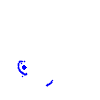
Particle: proton